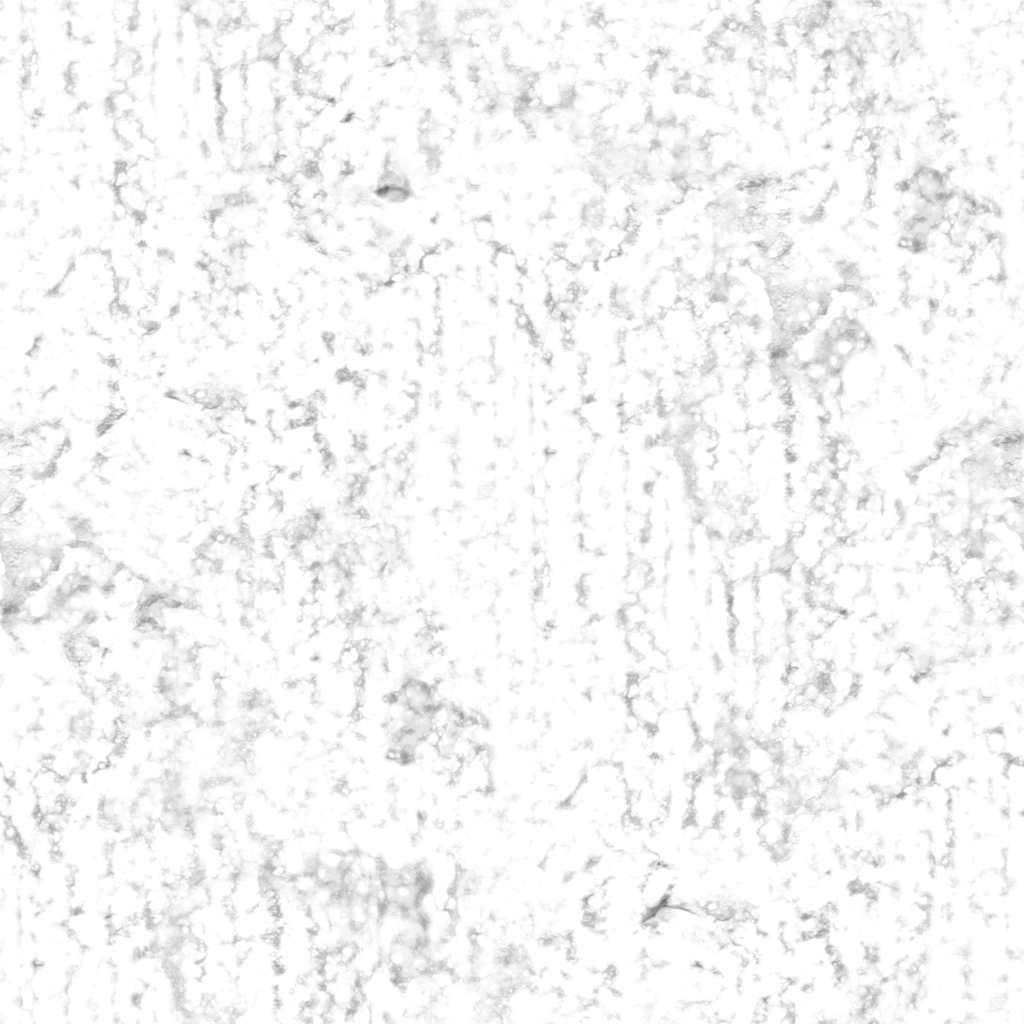
Texture map type: AmbientOcclusion